Question: I have a Highchart bar chart with negative values (with the bars then going downwards). Now I would like to paint a black line for y=0 like so: .
I haven't found a trivial way to do this and I would like to avoid directly modifing the SVG or adding a fake line chart or something. Maybe someone knows better way? I've already played around with '(minor)tickInterval' and '(minor)gridLineColor' but that wouldn't solve my problem.
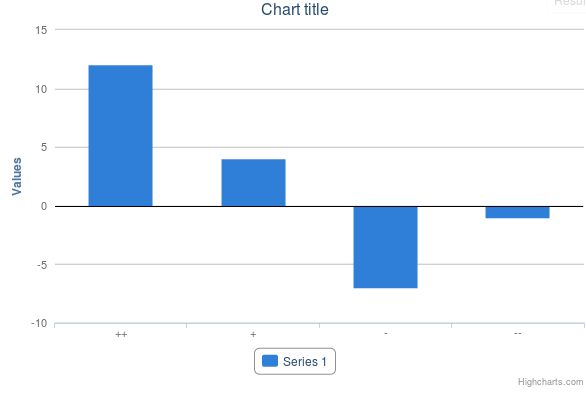
Answer: you can use plot lines for this like shown in this example <URL>
'''
yAxis:{
plotLines:{}
}
'''
here is the api reference for it <URL>
Hope this will be useful for you :)